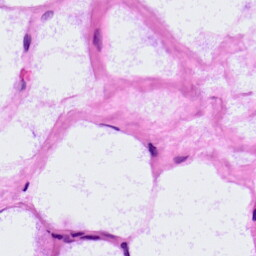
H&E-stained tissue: LymphNode